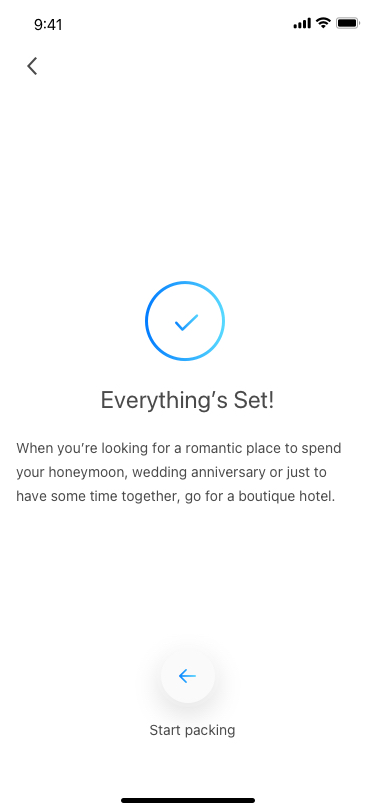
Text in this UI design:
	Start packing
When you’re looking for a romantic place to spend your honeymoon, wedding anniversary or just to have some time together, go for a boutique hotel.

What small, chic, designer hotels don’t know about creating a romantic atmosphere isn’t worth knowing. Making guests feel welcome and unique is a hallmark of all these hotels, and if you call to ask for something special, they’ll make sure that you get it.

Why go all the way to Venice for a romantic weekend just to stay in a regular hotel? If it’s worth doing at all, it’s worth spending a little extra money to make the trip as special and memorable as possible; and that includes the room, the food and the service. Make this holiday something you will be talking about for years to come.

Honeymoons

A honeymoon is a never-to-be-repeated holiday, so it makes sense to ensure that it’s as special as it can be. People often choose the country they want to go to before they decide where to stay, but it’s also worth taking a look at the boutique hotels available in collections like ours. You may find exactly the type of hotel you want, and that in turn could shape your destination choices. Look for boutique hotels that have large, luxurious rooms, with modern bathrooms and hotels that offer special packages, room upgrades or additional details such as beachfront access or complimentary spa treatments. Choose a hotel that’s really different to anywhere you’ve stayed before so that you can use it to create a unique honeymoon experience.

Anniversaries and romantic breaks

Celebrate a special occasion or just take advantage of an opportunity to spend some time together, and let a boutique hotel be your base for a romantic break. Whether you choose a hotel that offers relaxing spa treatments, or an urban hotel where you can experience the bright lights and fine dining of a major city, you can find a boutique hotel that will fulfil all your requirements. Try a cooking class in France, or a wine-tasting course in Italy. Explore Boston’s historic sights from a hotel in the most exclusive street in the city, or book into a child-free beach idyll in the Pacific. Turn a couple of days away into an unforgettable romantic break by selecting a boutique hotel.
Everything’s Set!